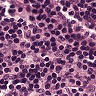
Metastatic tissue present: no